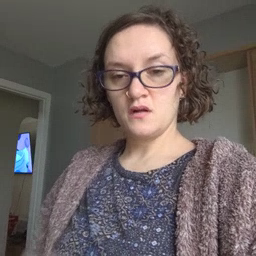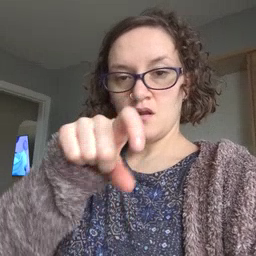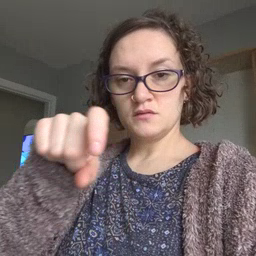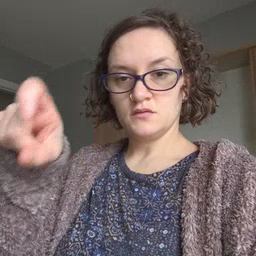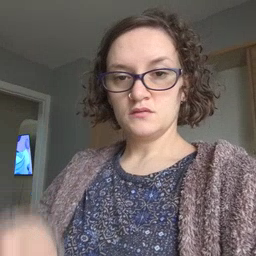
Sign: closet